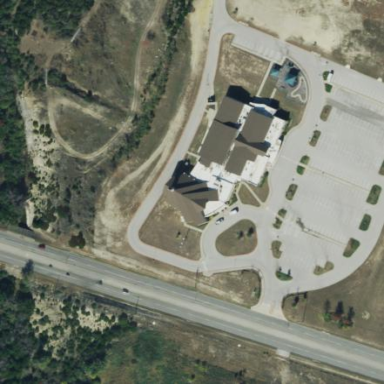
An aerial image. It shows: Beautiful church building.